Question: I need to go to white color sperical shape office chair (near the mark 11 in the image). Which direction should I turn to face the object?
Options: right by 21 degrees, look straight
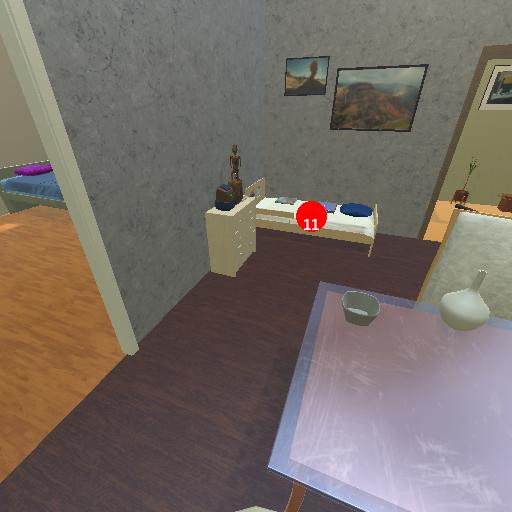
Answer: right by 21 degrees